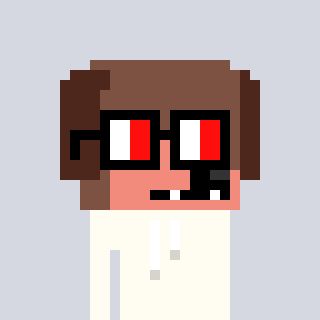
a pixel art character with square glasses with black frames and red eyes, a dog-shaped head and a grayscale-colored body on a cool background